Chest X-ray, AP view. Patient: 51 years old, sex M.
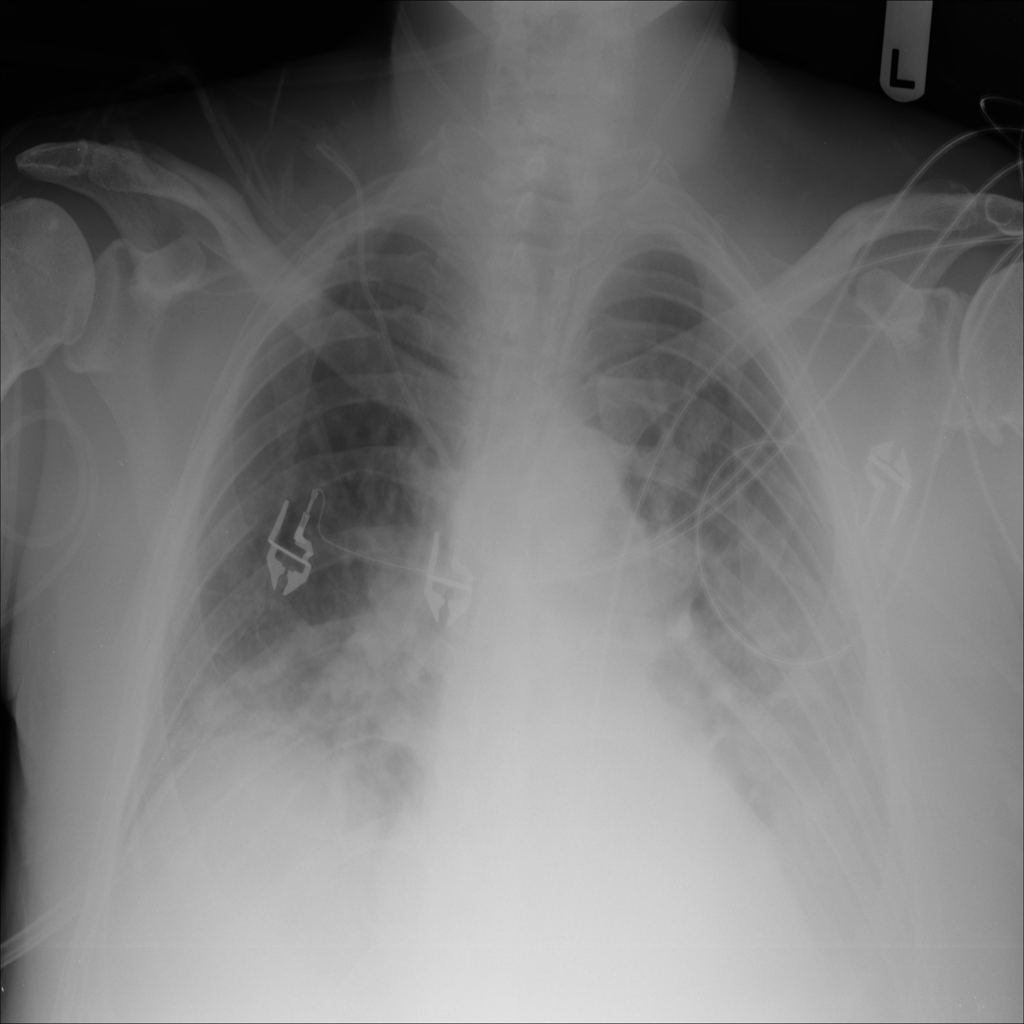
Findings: Atelectasis, Effusion